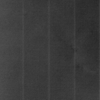
Label: dusty